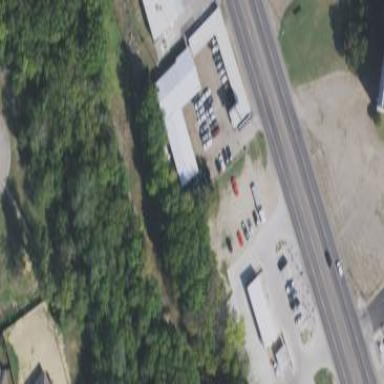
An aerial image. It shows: Car shop within retail area.